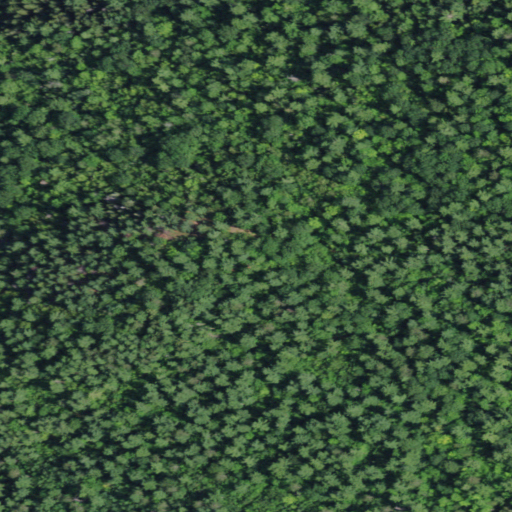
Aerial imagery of mountain in New York named Pine Hill containing evergreen forest, mixed forest, and deciduous forest